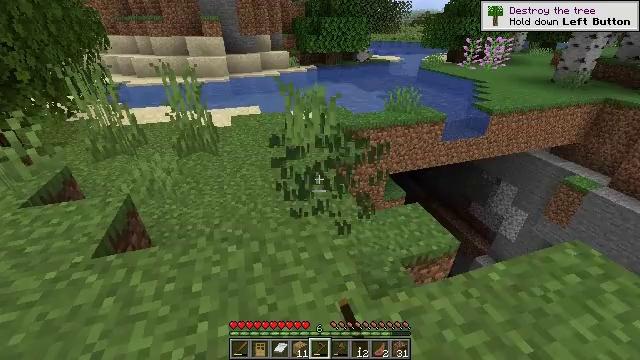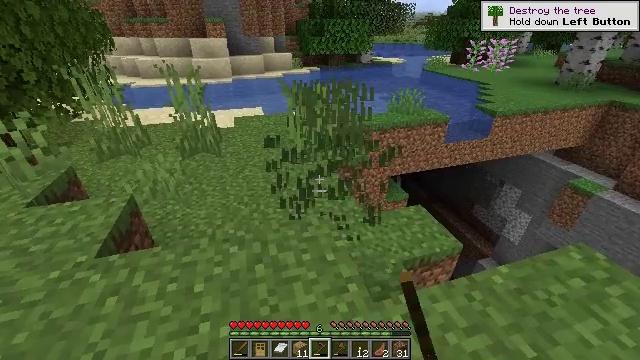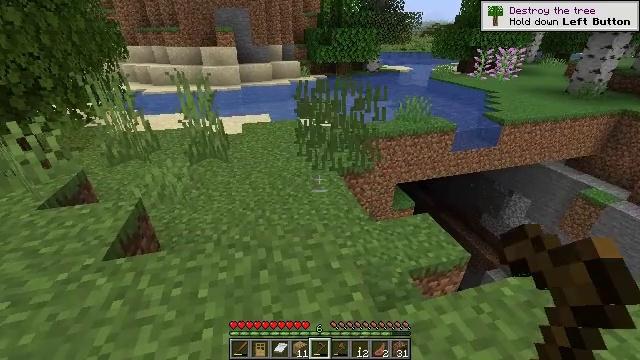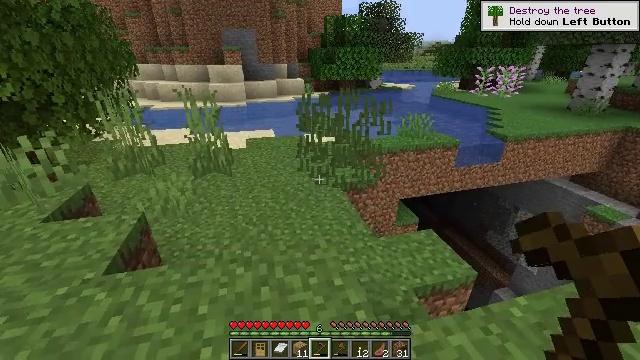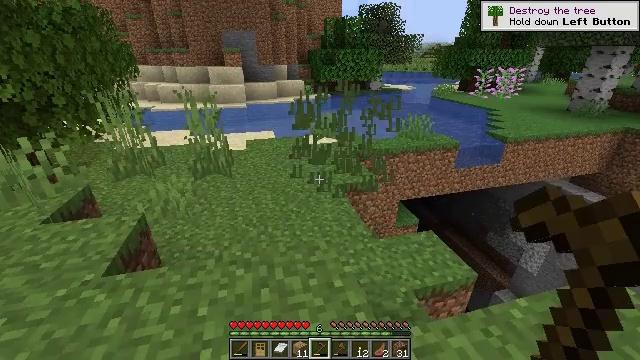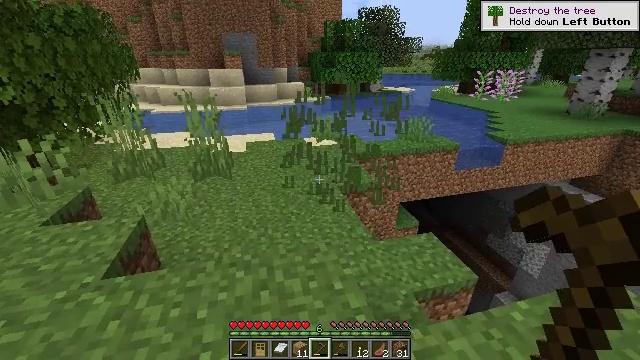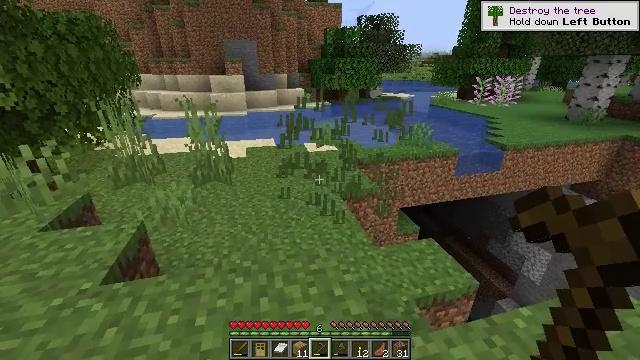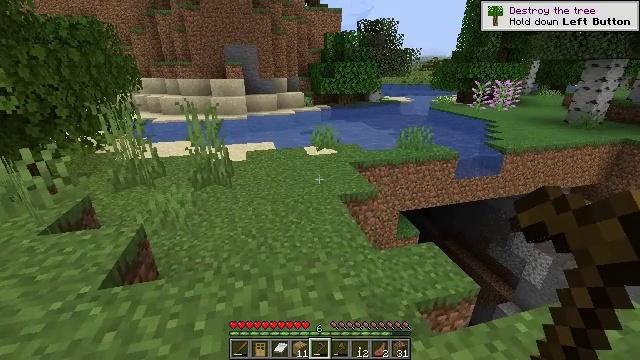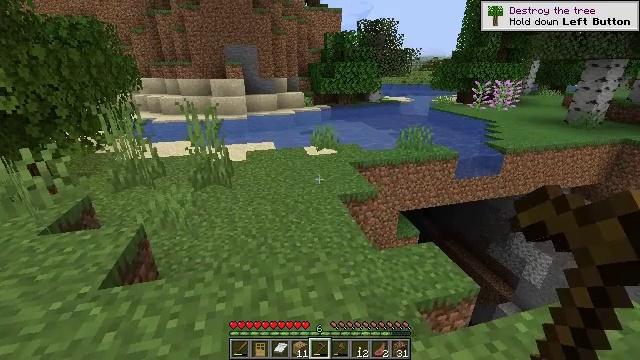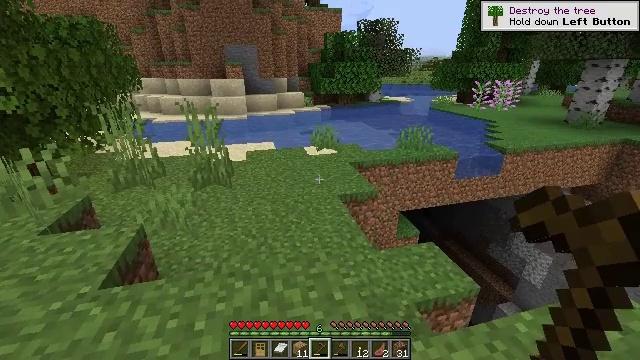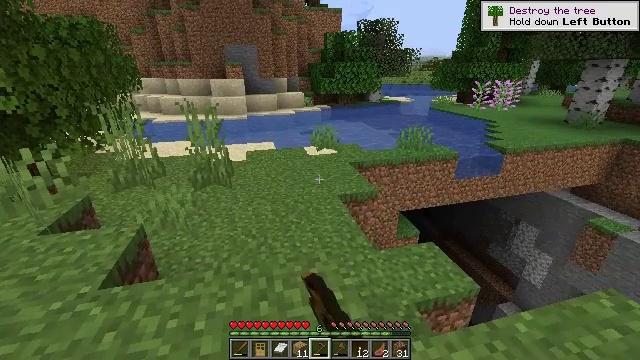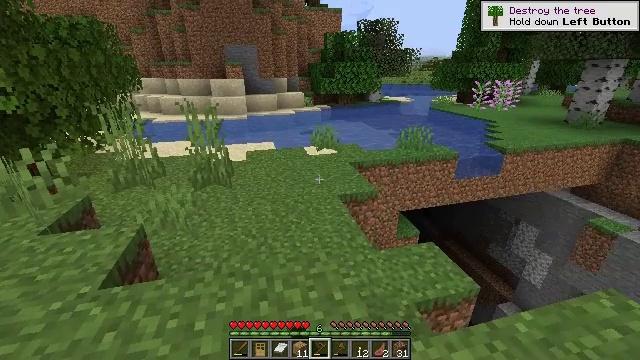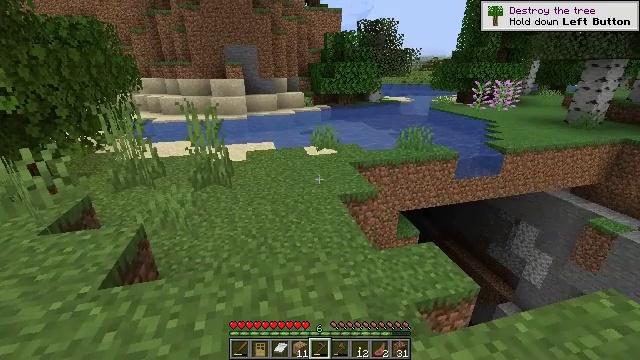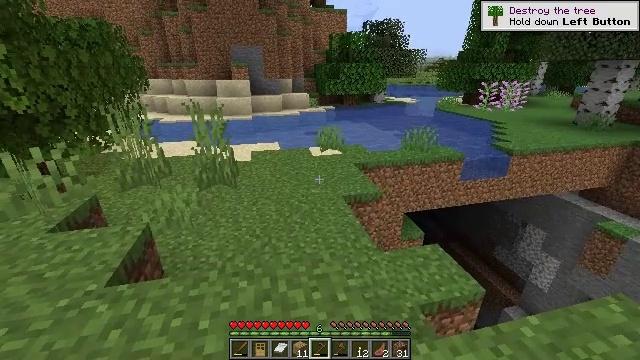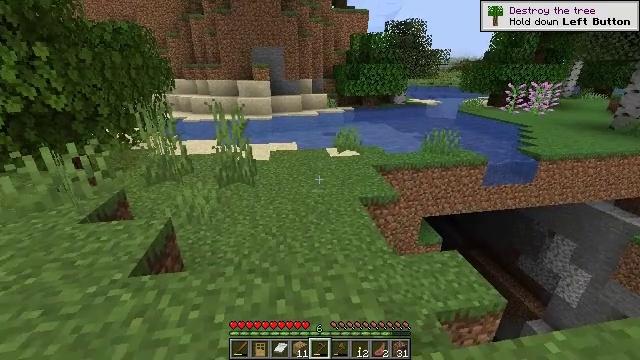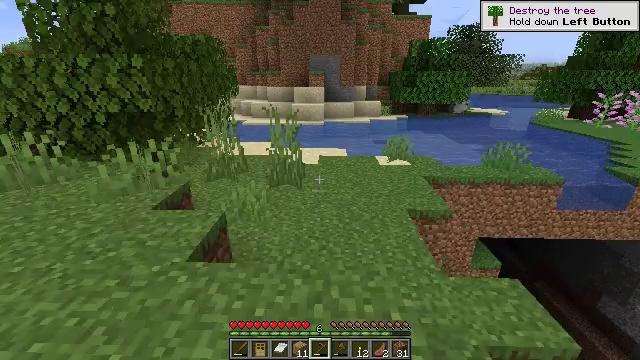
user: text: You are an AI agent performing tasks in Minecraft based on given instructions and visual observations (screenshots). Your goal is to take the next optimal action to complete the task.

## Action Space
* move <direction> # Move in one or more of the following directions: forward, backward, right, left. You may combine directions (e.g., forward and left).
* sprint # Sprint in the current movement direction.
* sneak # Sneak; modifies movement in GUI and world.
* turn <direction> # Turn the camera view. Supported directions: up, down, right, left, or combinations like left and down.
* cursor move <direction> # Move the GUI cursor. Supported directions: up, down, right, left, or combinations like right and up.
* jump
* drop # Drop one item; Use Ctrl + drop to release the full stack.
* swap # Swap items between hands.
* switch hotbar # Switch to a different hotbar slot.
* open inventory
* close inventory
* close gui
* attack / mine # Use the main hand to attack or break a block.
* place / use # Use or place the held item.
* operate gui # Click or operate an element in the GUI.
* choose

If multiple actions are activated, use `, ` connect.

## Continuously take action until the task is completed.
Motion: motion action
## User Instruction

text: Mine the grass in the plains.
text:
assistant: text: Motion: no_op
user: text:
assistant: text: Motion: turn left and up
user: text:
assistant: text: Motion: turn up
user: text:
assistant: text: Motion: no_op
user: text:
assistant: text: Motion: no_op
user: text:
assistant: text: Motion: turn up
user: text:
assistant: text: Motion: no_op
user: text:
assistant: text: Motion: no_op
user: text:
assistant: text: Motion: attack / mine
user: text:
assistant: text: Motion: attack / mine
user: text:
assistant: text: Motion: attack / mine
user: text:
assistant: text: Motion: no_op
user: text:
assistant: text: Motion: turn left
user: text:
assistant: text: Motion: turn left
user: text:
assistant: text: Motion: turn left and up
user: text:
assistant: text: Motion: turn left and up
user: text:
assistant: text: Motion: no_op
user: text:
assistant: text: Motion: no_op
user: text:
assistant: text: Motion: no_op
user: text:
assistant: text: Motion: no_op
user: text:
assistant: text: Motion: no_op
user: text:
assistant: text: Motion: attack / mine
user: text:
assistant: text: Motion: attack / mine
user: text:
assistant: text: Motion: attack / mine
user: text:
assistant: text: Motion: no_op
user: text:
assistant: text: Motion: no_op
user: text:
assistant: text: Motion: no_op
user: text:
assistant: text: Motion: no_op
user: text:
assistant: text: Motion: move forward, turn left
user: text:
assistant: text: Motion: move forward, turn left